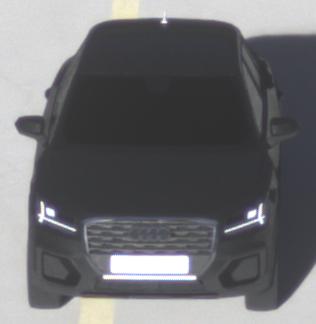
Make: Audi
Model: Q2
Model produced from: 2016
Model produced until: 2020
Doors: 5
Color: black
Road condition: dry road
Daytime: morning or afternoon
Contrast: medium contrast